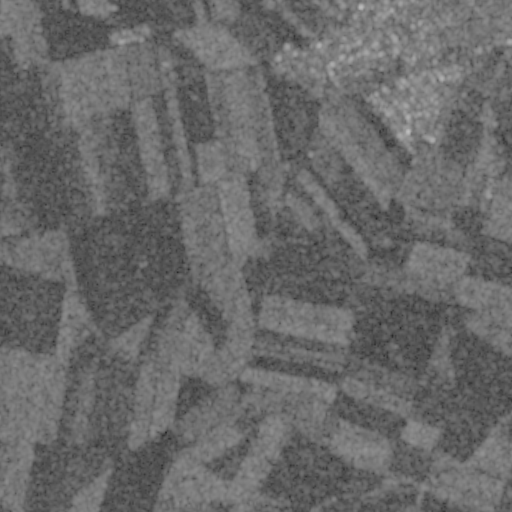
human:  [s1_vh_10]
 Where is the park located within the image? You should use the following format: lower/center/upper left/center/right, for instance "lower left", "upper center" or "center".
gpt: The park is located in the upper right of the image.
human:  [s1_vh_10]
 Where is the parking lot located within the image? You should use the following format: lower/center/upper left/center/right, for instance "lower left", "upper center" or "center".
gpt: The parking lot is located in the upper right of the image.
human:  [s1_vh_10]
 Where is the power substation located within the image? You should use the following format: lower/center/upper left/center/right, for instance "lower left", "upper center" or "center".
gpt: The power substation is located in the upper left of the image.
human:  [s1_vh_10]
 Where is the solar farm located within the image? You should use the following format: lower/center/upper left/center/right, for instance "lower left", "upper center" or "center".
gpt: The solar farm is located in the upper right of the image.
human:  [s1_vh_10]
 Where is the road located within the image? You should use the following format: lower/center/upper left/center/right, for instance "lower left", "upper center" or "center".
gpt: There is no road in the image.

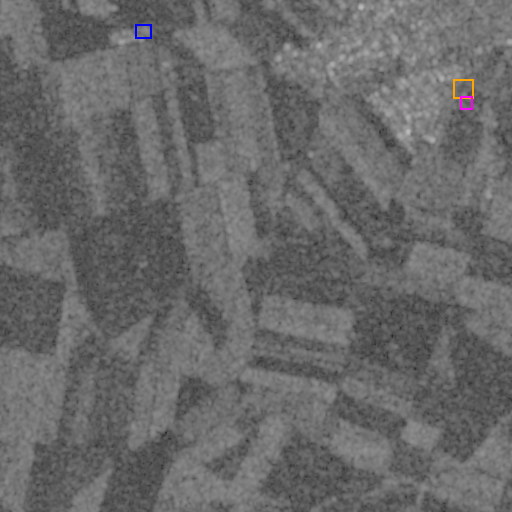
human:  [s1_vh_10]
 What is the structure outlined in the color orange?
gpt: The structure outlined in orange is a park.
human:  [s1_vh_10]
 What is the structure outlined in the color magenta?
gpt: The structure outlined in magenta is a parking lot.
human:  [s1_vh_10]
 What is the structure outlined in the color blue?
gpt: The structure outlined in blue is a power substation.
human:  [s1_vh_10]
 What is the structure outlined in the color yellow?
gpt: There is no yellow outline.